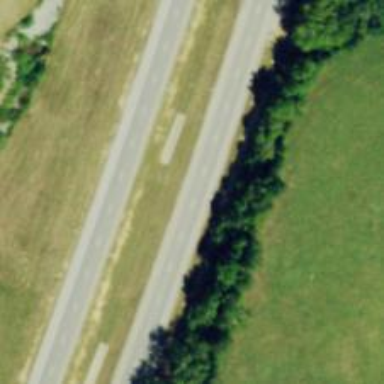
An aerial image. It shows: Asphalt road classified as trunk route.